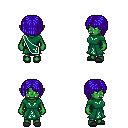
a pixel art fantasy rpg character, female body template, orc, green skin, sash dress, metal pants, blue pageboy hairstyle, gray slippers, four views (front, back, left, right), 2x2 character sprite sheet, small pixel art, hard edges, no anti-aliasing